Aerial crown-view tile of a tropical tree (Barro Colorado Island, Panama), acquired 20250512:
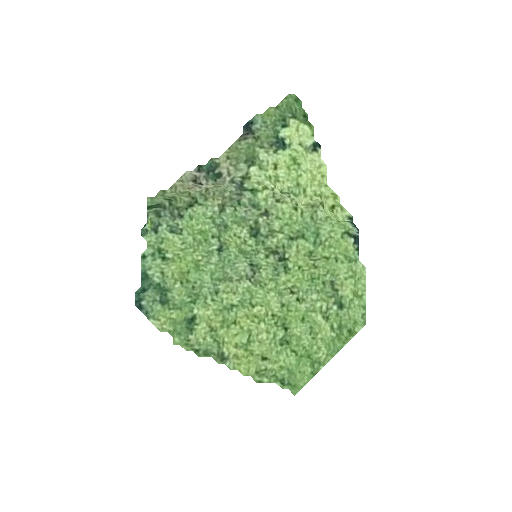
Species: Prioria copaifera
GBIF accepted scientific name: Prioria copaifera
Crown area: 65.104 m²